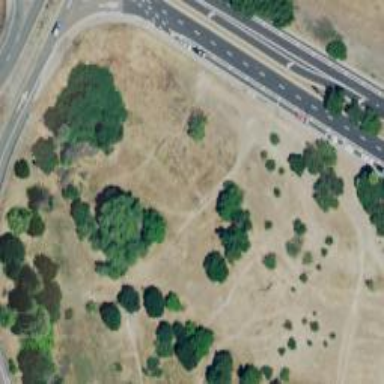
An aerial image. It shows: Disc golf course for leisure activity.